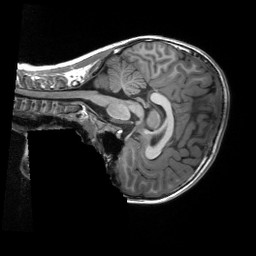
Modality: T1w
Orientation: sagittal
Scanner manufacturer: siemens
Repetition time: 2.3 s
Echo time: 0.00229 s